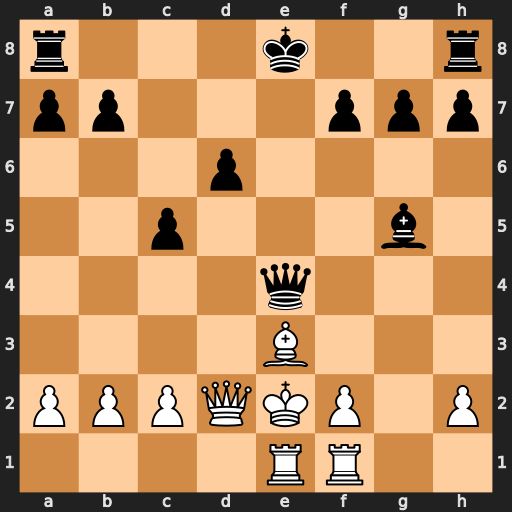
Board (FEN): r3k2r/pp3ppp/3p4/2p3b1/4q3/4B3/PPPQKP1P/4RR2
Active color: w
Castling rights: kq
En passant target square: -
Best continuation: Kd1 Qf3+ Kc1 O-O-O Bxg5